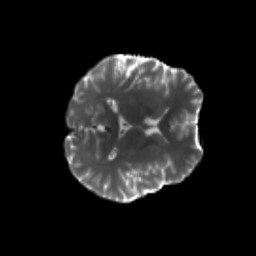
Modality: T2w
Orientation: axial
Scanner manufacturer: siemens
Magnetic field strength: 3 T
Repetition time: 4.16 s
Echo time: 0.0806 s